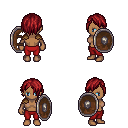
a pixel art fantasy rpg character, female body template, human, dark skin, leather shoulder armor, red pants, brunette bangs hairstyle, shield, four views (front, back, left, right), 2x2 character sprite sheet, small pixel art, hard edges, no anti-aliasing